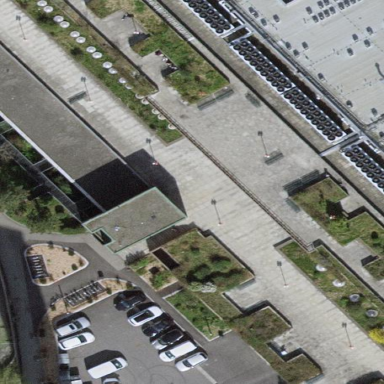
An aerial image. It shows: University building.